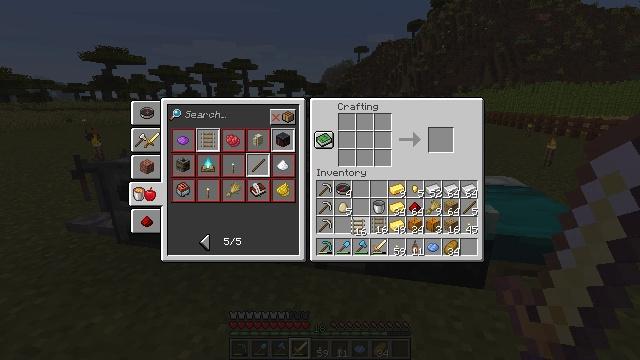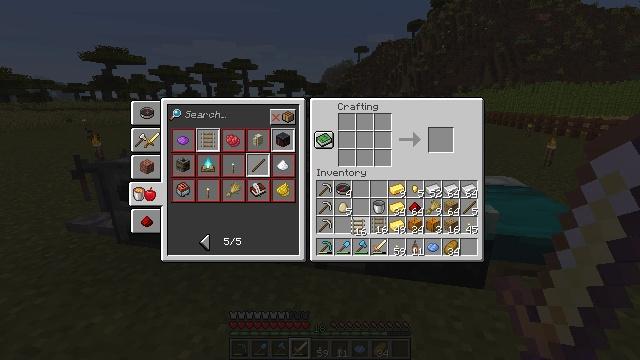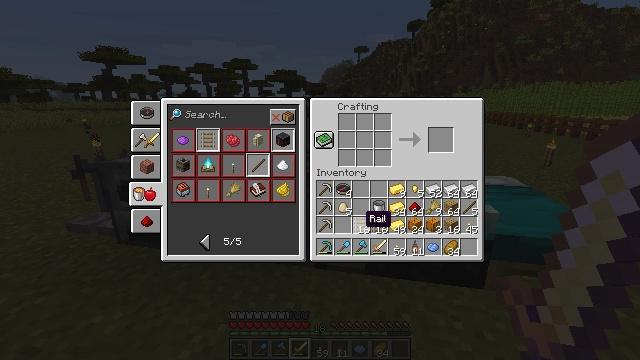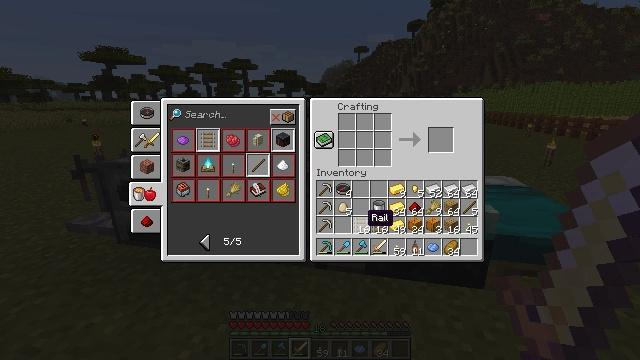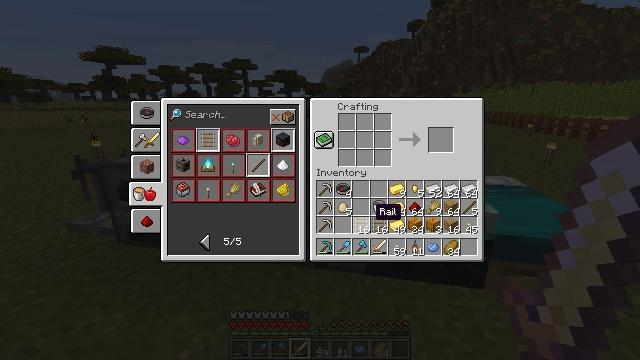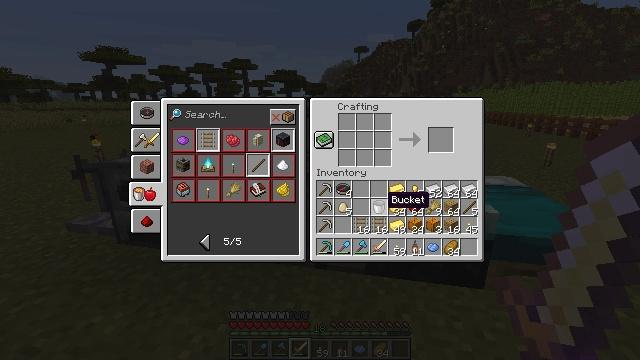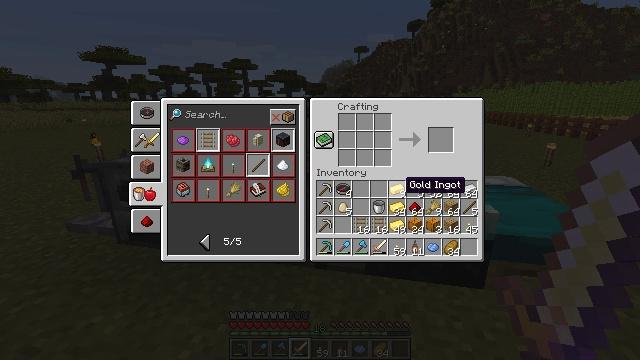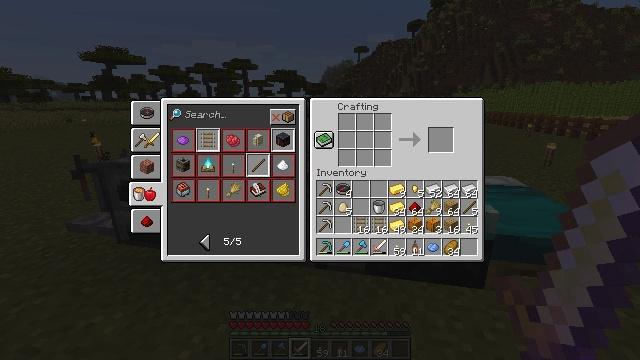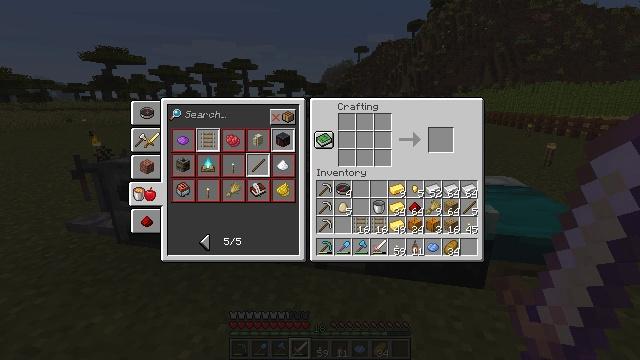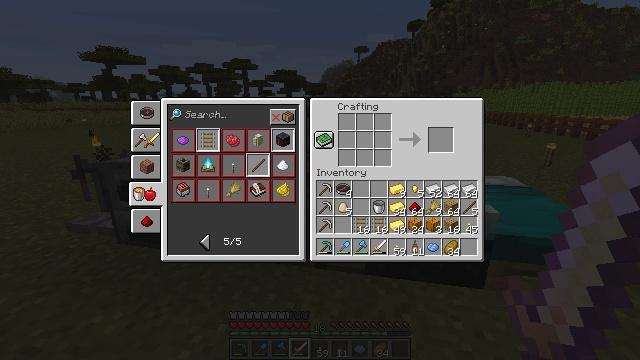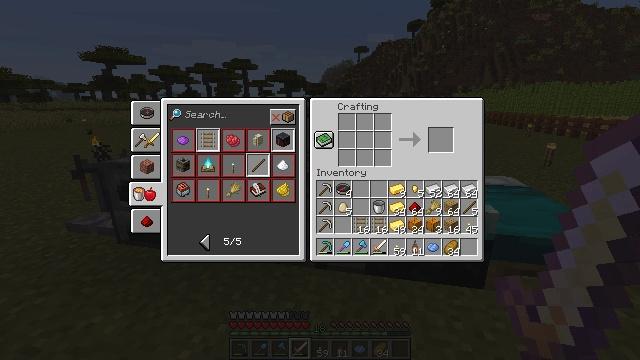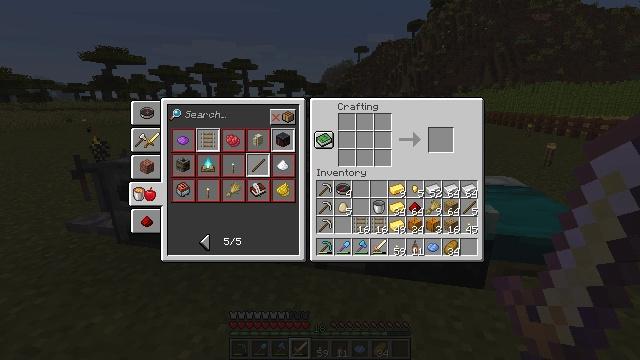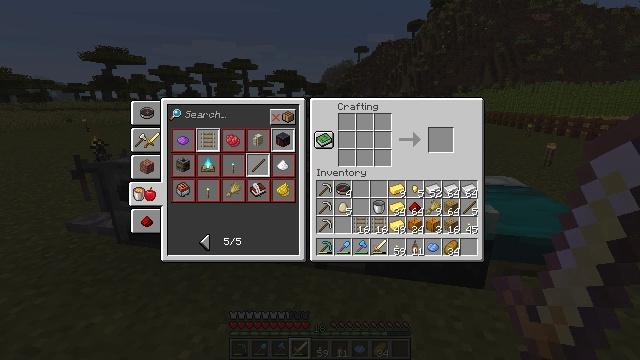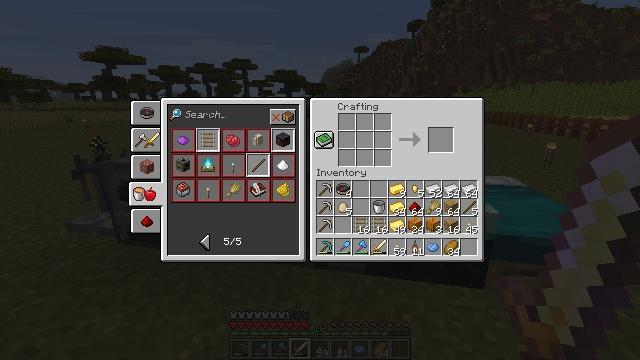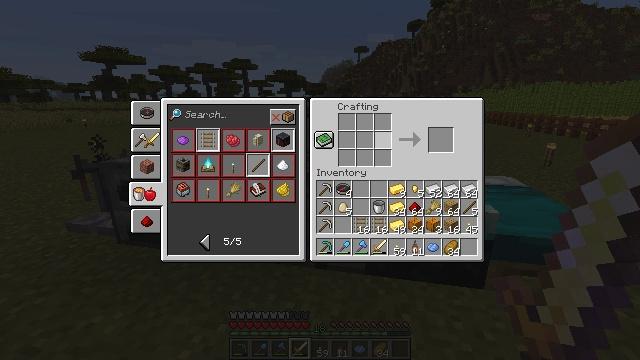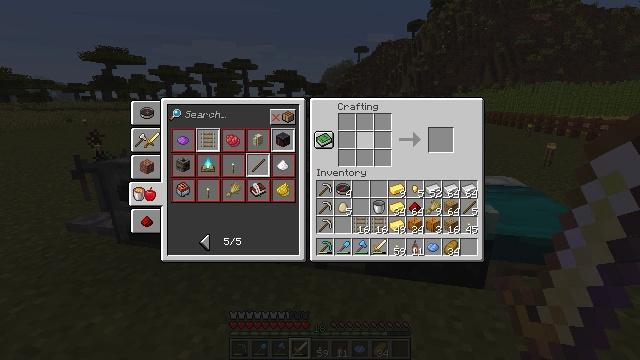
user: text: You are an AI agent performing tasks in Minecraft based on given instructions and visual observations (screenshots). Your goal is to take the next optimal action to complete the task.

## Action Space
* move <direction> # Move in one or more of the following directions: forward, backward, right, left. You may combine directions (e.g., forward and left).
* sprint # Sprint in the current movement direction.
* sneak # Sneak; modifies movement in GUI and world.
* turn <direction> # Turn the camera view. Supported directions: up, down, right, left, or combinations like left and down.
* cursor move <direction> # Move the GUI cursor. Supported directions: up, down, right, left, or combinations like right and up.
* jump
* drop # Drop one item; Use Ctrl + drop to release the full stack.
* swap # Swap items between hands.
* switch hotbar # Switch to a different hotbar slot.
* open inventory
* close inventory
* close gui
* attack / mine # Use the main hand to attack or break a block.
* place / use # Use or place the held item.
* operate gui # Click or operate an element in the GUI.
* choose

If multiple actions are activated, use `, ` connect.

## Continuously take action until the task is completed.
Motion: motion action
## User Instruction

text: Craft a set of rails using iron ingots and a stick.
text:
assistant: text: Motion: operate gui
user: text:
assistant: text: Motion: no_op
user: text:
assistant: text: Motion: no_op
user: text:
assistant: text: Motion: cursor move right
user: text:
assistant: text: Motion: cursor move right and up
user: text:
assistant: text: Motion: cursor move right and up
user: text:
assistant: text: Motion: cursor move right and up
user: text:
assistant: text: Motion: cursor move right and up
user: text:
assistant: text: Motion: no_op
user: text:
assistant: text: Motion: no_op
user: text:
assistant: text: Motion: cursor move left
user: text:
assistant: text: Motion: cursor move left
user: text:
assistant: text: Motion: cursor move left
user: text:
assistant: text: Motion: cursor move left
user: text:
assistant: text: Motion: no_op
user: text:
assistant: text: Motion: cursor move left
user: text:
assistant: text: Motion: cursor move left and down
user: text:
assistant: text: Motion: cursor move left and down
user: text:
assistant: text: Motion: cursor move left
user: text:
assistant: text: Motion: cursor move left
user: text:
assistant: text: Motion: cursor move left and up
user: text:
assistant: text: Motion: cursor move left and up
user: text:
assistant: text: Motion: cursor move left
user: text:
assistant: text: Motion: cursor move left
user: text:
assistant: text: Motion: no_op
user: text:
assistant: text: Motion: no_op
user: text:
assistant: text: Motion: no_op
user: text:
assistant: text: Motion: no_op
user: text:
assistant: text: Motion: no_op
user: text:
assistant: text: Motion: no_op